Question: I develop an application using Flask. I use Postgres db (psycop2), SQLAlchemy and Flask-Admin for admin interface. And I got a problem and can't find a solution. I have many-to-many relationship between articles and tags tables it's clear. In the Flask-Admin interface when I try to add a tag to articel (or vise versa) it works fine. But it displays awfully and it impossible to choose correct tag because it displays like an object:
And that is right because it is an instance of my model class. But how can I display here only a value of single field from that model? I really don't know how to do that. Is there any parameter for such kind of "form field" in the admin interface? I can find nothing. I hope that sombody know the solution.
Thanks for your help!
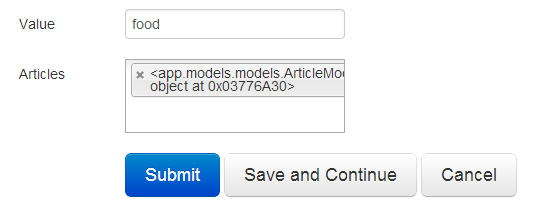
Answer: You need to define '__unicode__' method on your models. In an application where I am able to follow my own naming conventions, I might put the following in the base class for all my models and override where appropriate:
'''
class MyModel(db.Model):
""" Base class provides the __repr__ so that each model has short type. """
__abstract__ = True
def __unicode__(self):
# attrs = db.class_mapper(self.__class__).column_attrs
attrs = db.class_mapper(self.__class__).attrs # show also relationships
if 'name' in attrs:
return self.name
elif 'code' in attrs:
return self.code
else:
return "<%s(%s)>" % (self.__class__.__name__,
', '.join('%s=%r' % (k.key, getattr(self, k.key))
for k in sorted(attrs)
)
)
'''